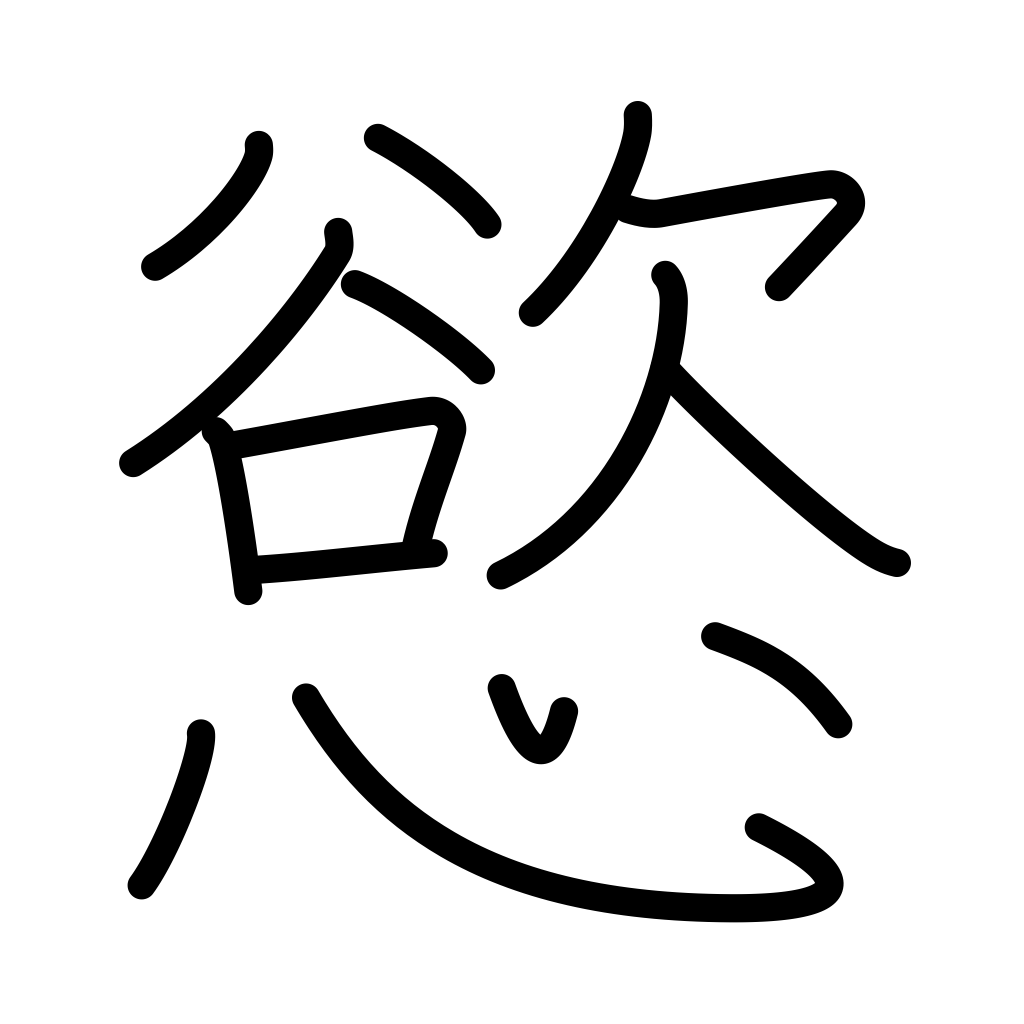
Meaning: covetousness, greed, passion, desire, craving